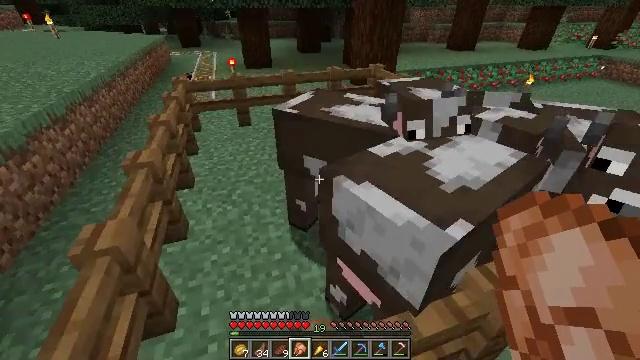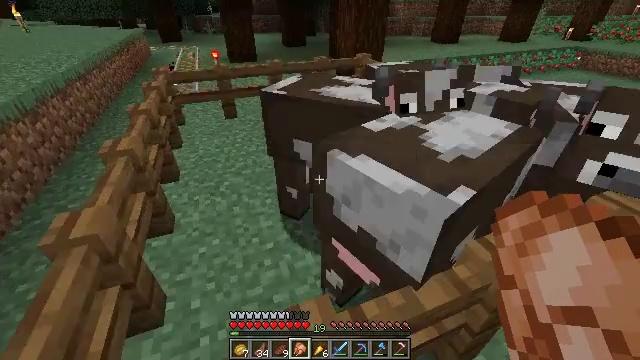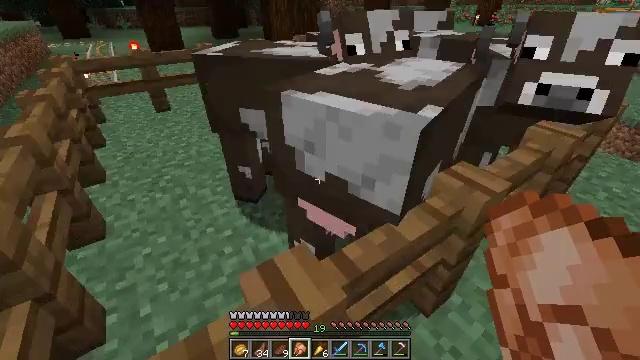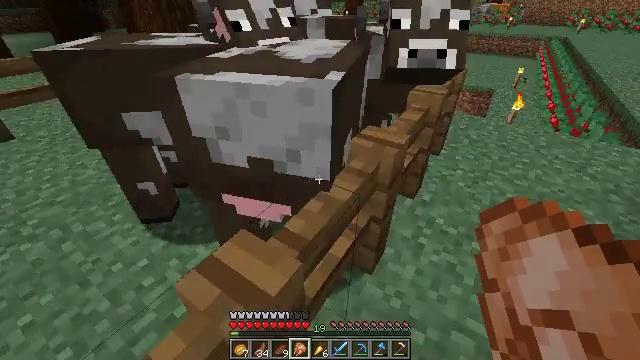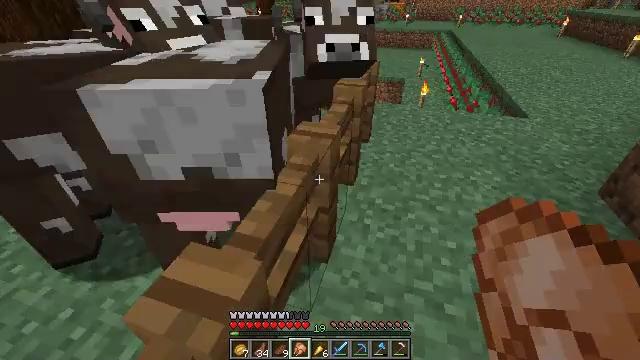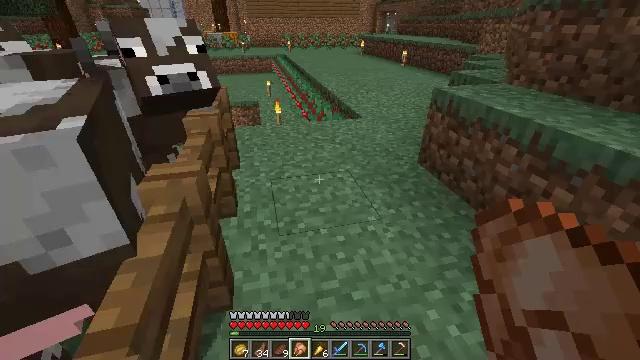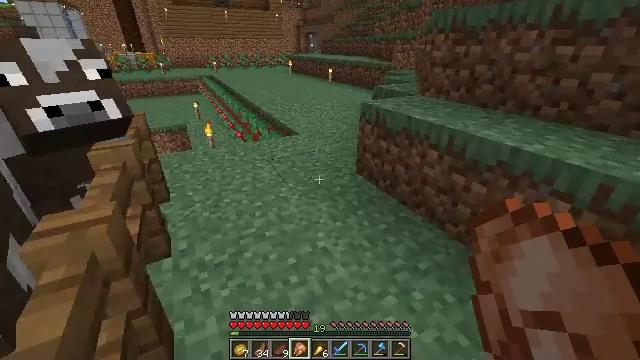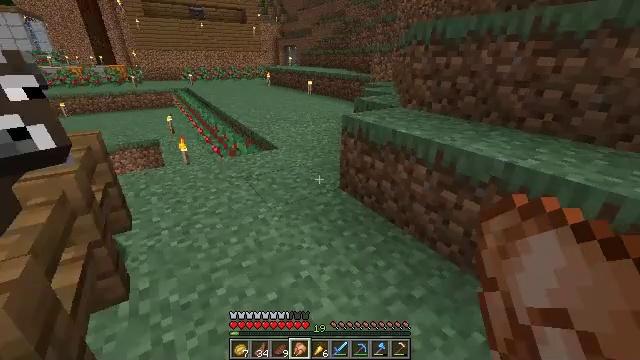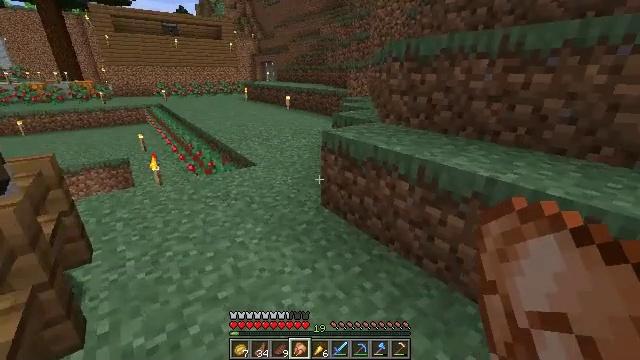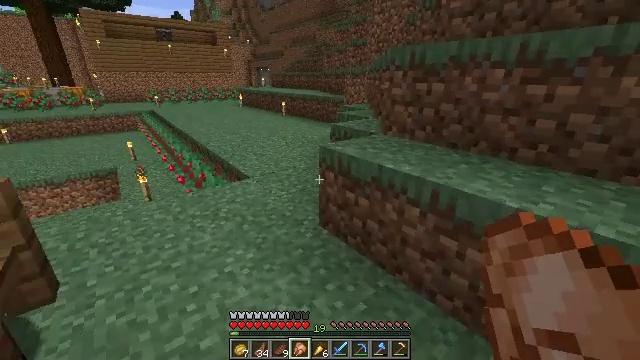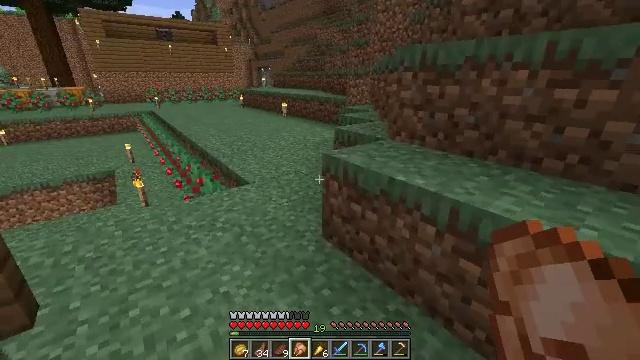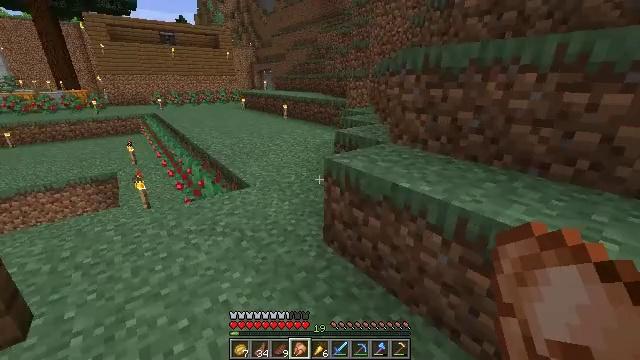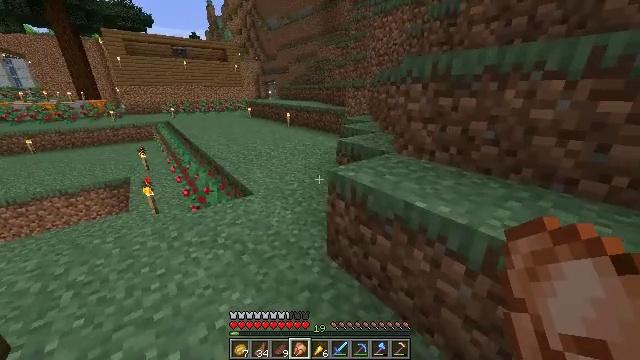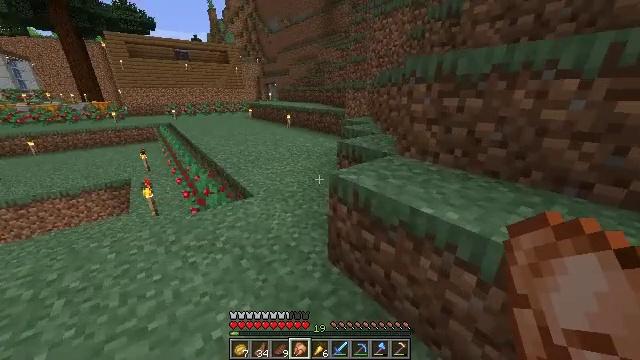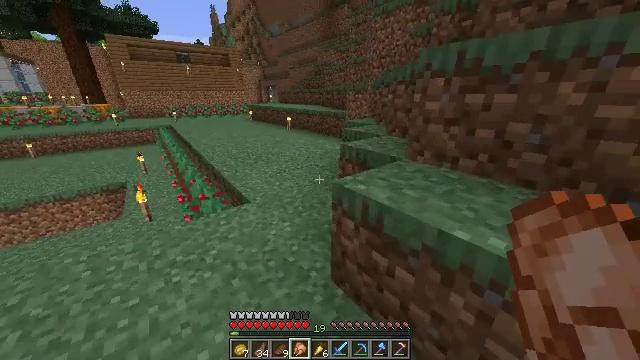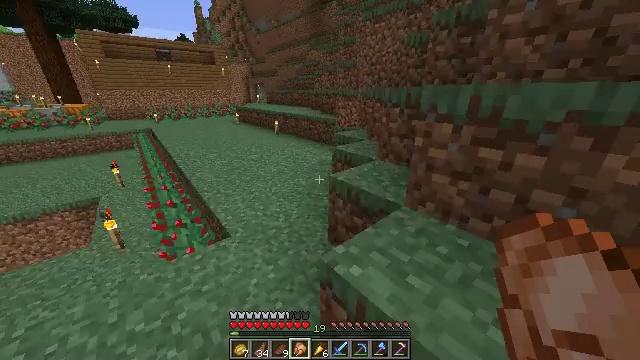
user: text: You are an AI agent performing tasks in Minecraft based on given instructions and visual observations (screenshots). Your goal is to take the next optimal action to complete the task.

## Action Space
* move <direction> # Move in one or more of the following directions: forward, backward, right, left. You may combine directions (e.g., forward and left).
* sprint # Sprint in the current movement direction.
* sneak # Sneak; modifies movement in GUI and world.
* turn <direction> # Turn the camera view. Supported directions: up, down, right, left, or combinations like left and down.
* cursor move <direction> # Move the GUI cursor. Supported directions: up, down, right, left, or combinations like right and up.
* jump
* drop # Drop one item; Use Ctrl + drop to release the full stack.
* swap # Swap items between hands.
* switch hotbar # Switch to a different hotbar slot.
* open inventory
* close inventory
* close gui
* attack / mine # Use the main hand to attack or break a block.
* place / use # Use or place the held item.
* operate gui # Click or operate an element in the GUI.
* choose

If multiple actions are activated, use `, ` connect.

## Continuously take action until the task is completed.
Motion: motion action
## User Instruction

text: Gather wheat by left-clicking on it.
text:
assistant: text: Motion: turn right, jump
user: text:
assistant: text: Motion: turn right
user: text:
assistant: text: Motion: turn right
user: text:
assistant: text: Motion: turn right
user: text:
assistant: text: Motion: move forward, turn right and up
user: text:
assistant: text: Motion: move forward, turn right and up
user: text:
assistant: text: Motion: move forward, turn right and up
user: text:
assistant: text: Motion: move forward, turn right and up
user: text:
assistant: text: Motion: move forward, turn up
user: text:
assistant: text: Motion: move forward, sprint
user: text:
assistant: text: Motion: move forward, sprint
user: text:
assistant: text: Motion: move forward, sprint
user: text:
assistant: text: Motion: move forward
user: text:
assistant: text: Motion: move forward
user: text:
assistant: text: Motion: move forward, turn right, jump
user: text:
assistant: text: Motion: move forward, jump
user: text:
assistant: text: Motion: move forward, jump
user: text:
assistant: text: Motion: move forward, jump
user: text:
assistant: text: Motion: move forward, jump
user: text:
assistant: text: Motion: move forward, jump
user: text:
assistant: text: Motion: move forward, turn left, jump
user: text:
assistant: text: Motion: move forward, turn left, jump
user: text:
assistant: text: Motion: move forward, turn left, jump
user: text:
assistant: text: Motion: move forward, turn left, jump
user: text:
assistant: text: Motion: move forward, sprint, turn left, jump
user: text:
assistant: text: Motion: move forward, sprint, turn left, jump
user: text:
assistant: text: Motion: move forward, sprint, turn left, jump
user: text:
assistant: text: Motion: move forward, sprint, turn left, jump
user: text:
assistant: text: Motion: move forward, sprint, turn left, jump
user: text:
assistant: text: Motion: move forward, turn left, jump